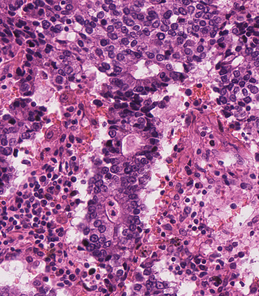
Tumor epithelial tissue: yes
Tumor-associated stroma tissue: yes
Normal tissue: no